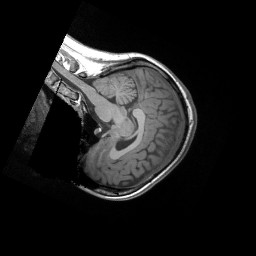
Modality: T1w
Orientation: sagittal
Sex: female